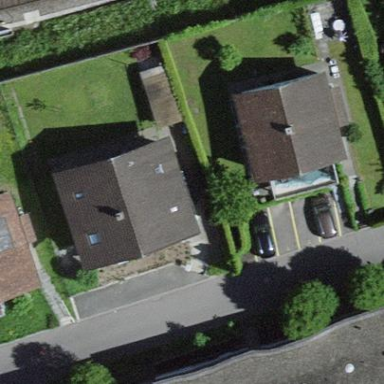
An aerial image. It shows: Gabled roof on building that houses apartments.